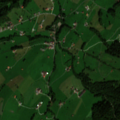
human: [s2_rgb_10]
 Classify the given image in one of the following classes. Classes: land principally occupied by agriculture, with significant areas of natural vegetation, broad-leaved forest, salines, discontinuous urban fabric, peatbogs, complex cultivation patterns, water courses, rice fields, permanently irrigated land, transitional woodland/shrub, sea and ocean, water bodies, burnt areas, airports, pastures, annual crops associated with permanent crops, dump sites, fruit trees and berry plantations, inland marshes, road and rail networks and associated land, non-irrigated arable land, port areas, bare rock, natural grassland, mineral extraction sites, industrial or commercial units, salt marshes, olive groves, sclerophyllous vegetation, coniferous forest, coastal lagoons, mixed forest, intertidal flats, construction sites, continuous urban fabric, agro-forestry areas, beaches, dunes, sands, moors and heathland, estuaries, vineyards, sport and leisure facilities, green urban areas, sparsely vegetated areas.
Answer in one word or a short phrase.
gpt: discontinuous urban fabric, pastures, mixed forest